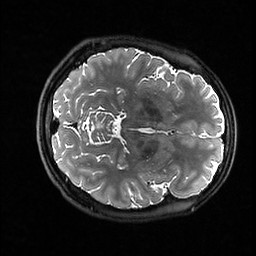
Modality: T2w
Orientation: axial
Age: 23
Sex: female
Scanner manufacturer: ge
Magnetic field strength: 3 T
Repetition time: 3.202 s
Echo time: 0.06616 s